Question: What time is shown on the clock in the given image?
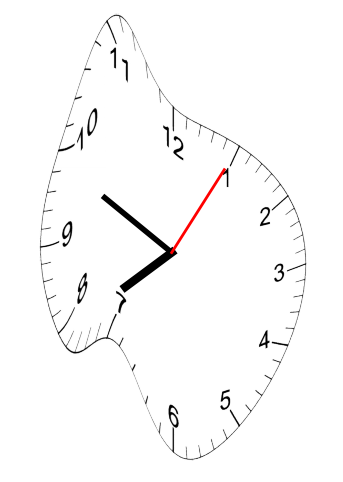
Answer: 07:49:05